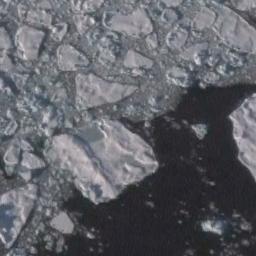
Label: sea_ice